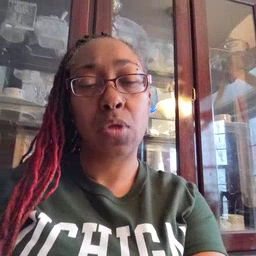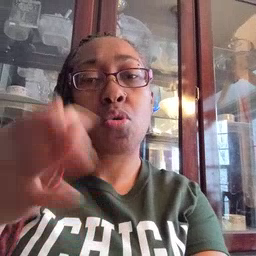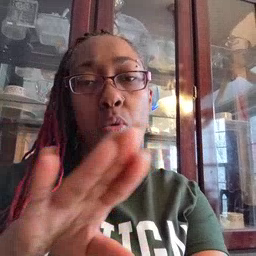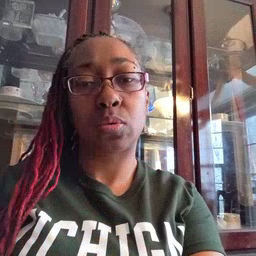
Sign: close